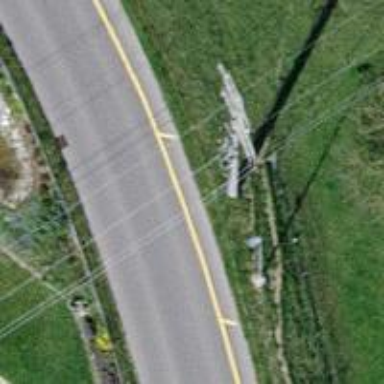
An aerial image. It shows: Power pole.